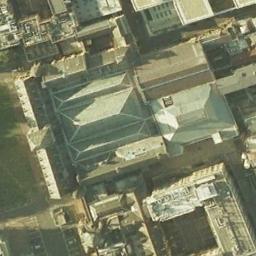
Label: church